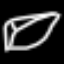
Label: leaf